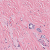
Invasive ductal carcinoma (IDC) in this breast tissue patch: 0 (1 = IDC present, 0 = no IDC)